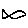
Label: fish